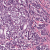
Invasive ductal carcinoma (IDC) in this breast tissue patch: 1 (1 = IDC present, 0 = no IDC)